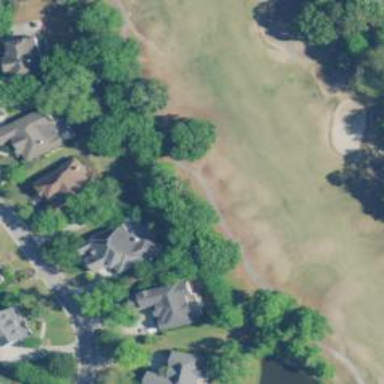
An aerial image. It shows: Footway that doubles as golf path.